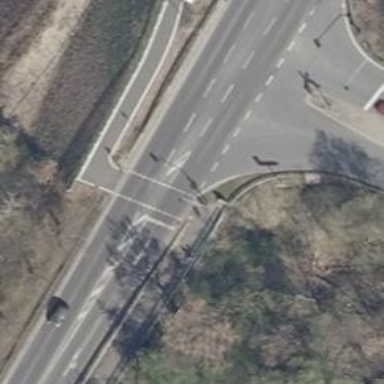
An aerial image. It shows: Road crossing with traffic signals.